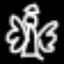
Label: angel